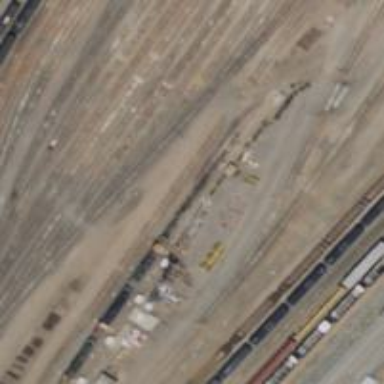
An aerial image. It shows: Railway yard.